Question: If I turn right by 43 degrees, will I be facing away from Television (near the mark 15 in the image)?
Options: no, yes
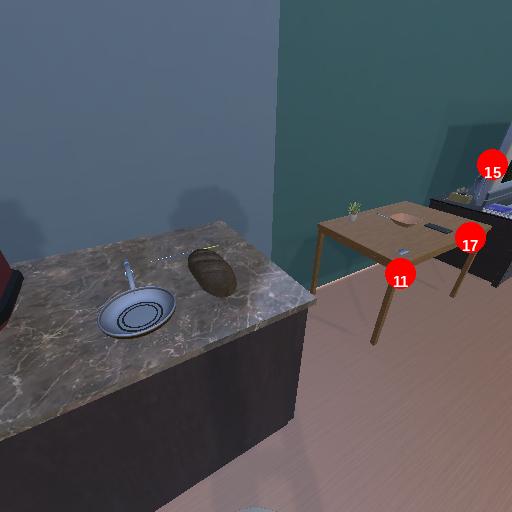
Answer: no